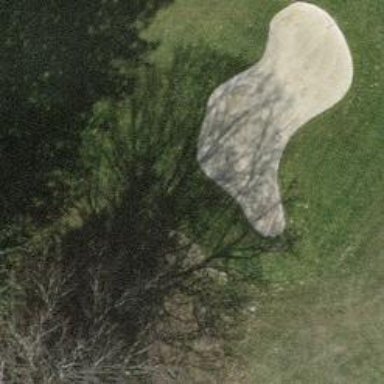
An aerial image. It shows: Sandy area is golf bunker.